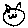
Label: cat